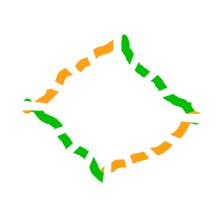
Shape: rhombus